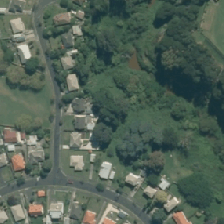
Land cover: urban_parkland